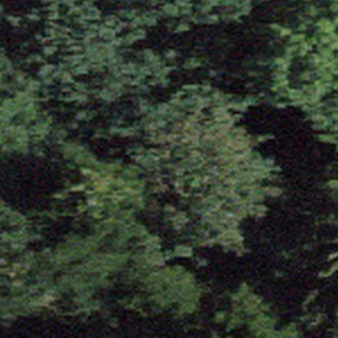
Label: other